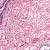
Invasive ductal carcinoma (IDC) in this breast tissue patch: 0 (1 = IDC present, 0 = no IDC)